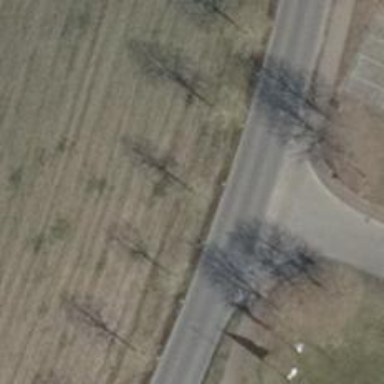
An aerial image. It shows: Tree-lined avenue.